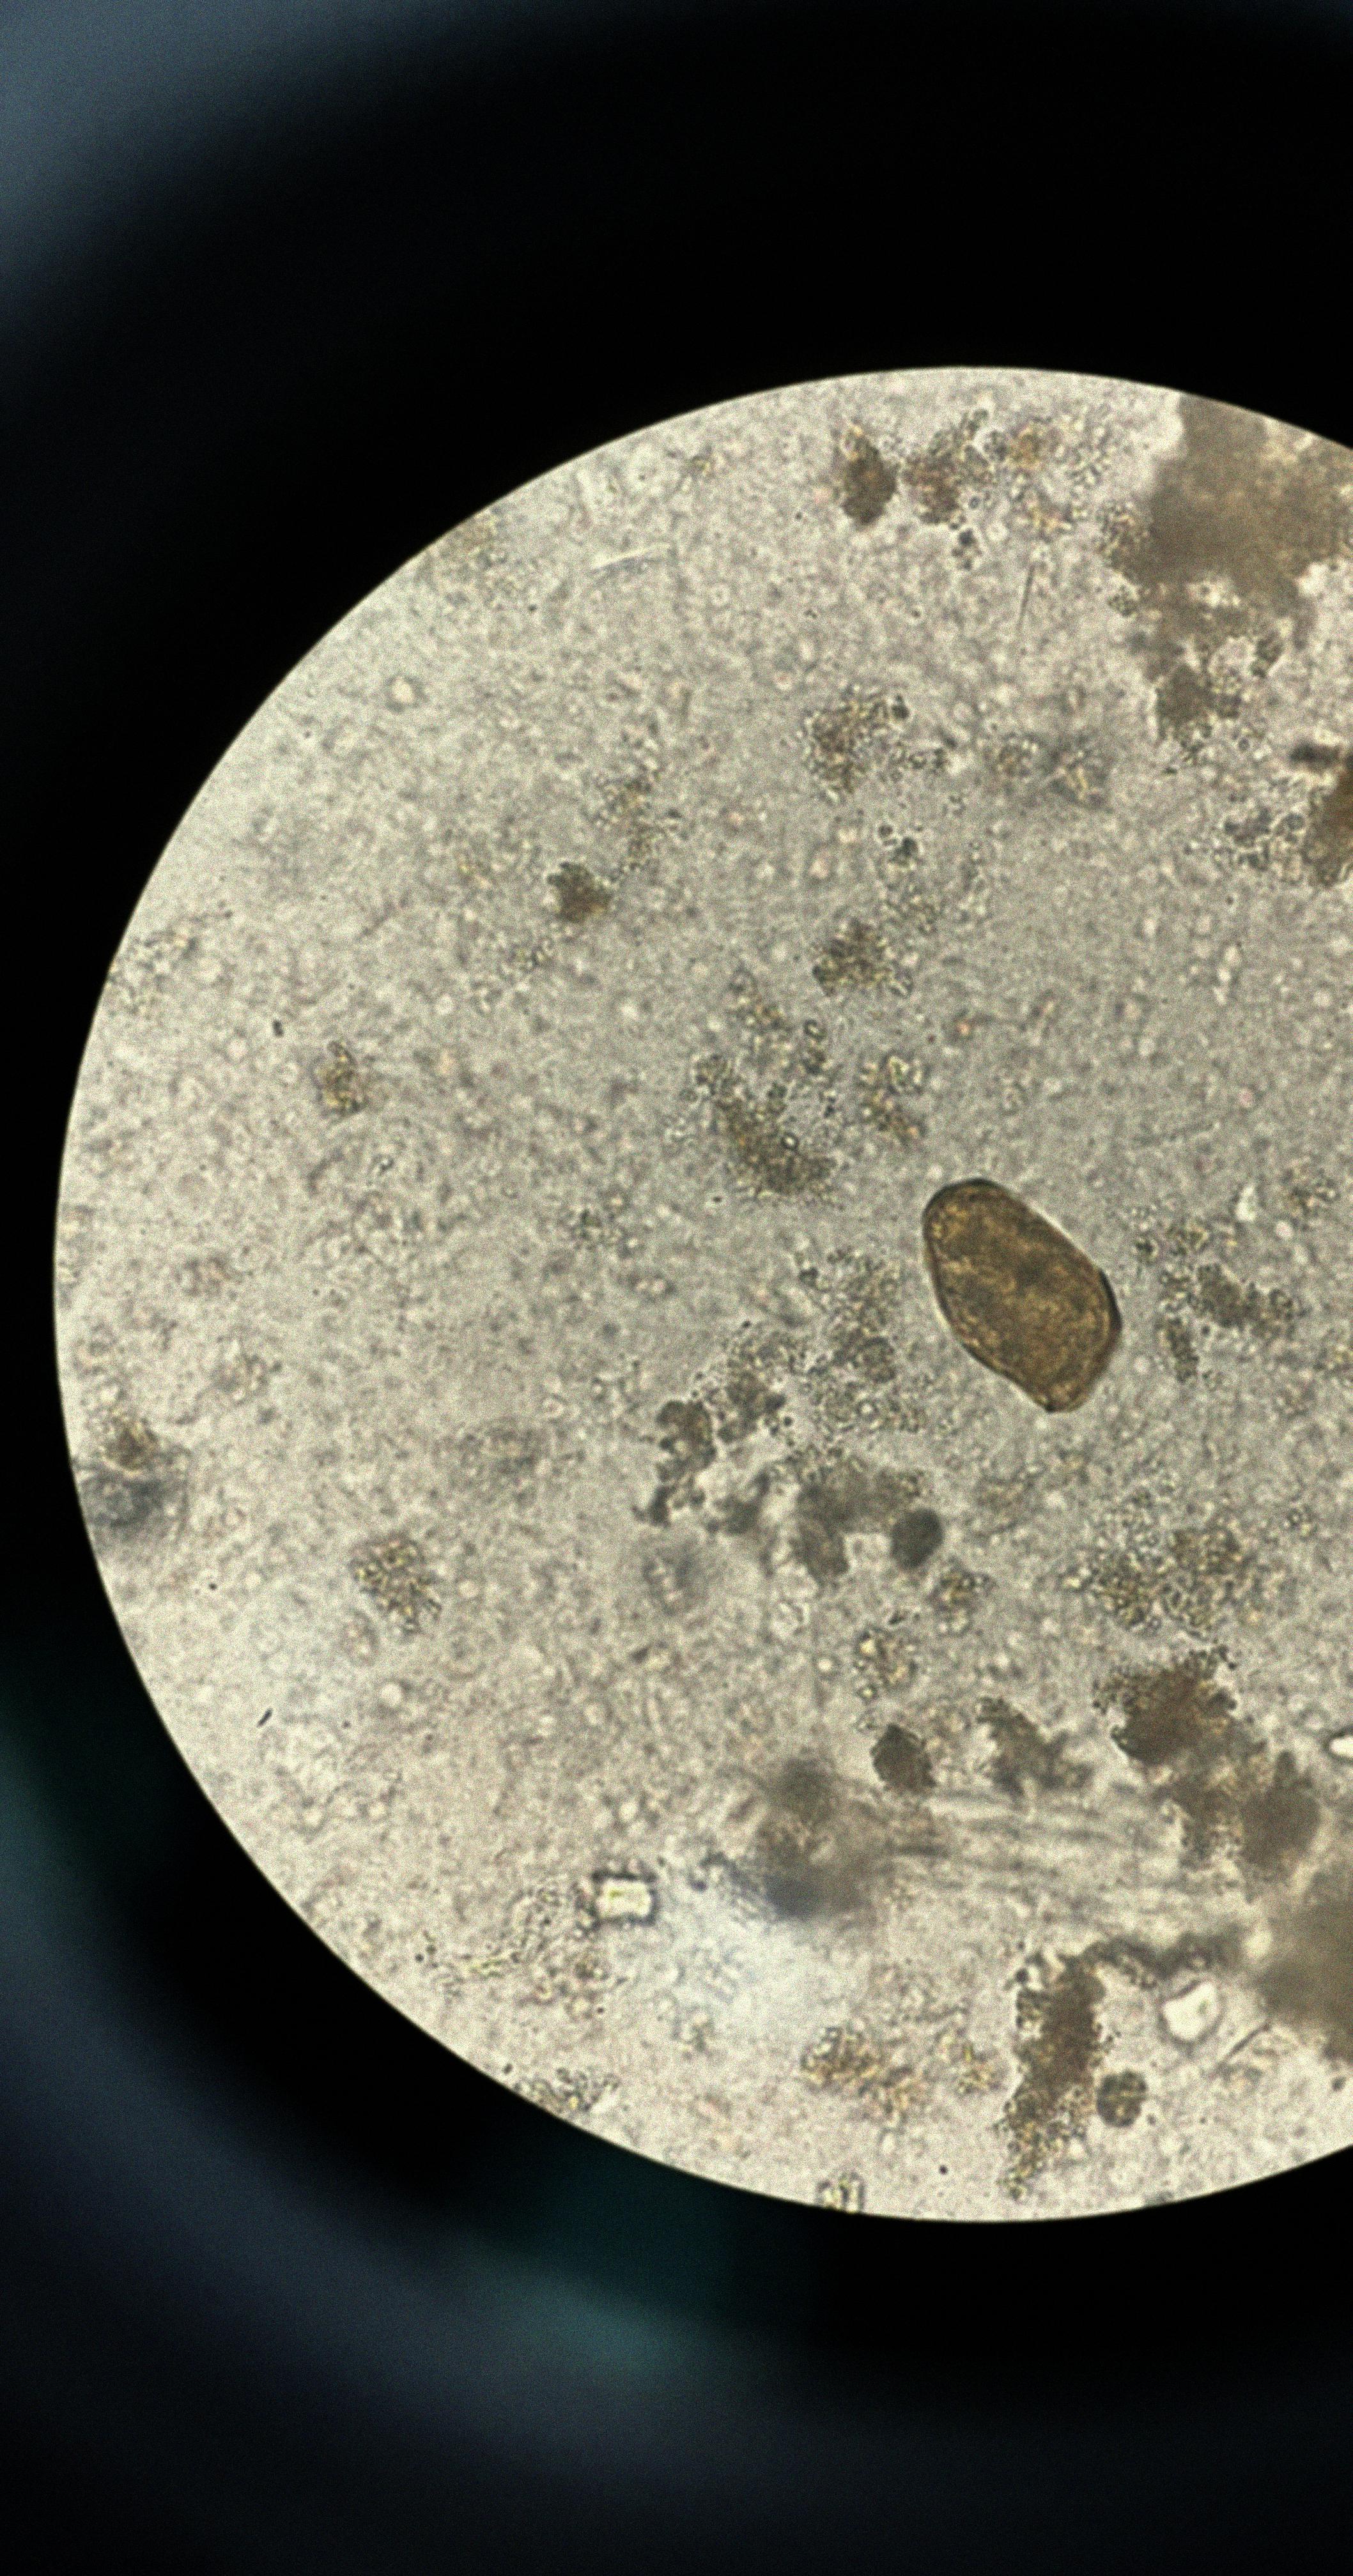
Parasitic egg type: Paragonimus spp